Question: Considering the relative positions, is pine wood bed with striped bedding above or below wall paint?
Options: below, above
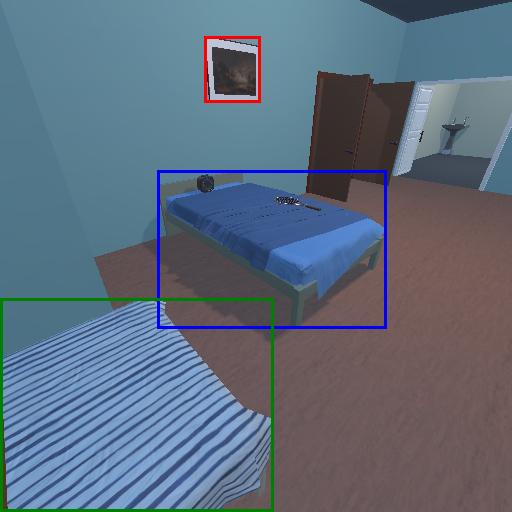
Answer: below